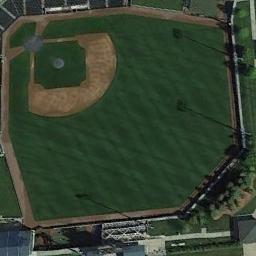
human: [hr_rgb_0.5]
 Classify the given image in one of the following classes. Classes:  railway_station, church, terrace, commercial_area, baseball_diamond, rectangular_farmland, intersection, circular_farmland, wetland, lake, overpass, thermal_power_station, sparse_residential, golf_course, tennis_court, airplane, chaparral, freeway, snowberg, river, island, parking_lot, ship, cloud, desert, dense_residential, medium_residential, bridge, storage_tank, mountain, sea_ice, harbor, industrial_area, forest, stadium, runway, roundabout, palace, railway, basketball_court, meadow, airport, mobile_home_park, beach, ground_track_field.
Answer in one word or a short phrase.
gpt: baseball_diamond